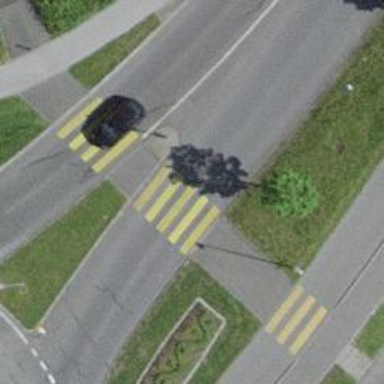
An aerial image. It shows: Marked pedestrian crossing with zebra designation and central island.